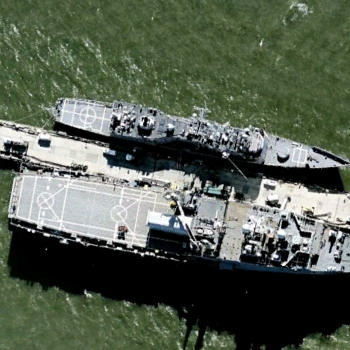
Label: combat